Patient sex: M
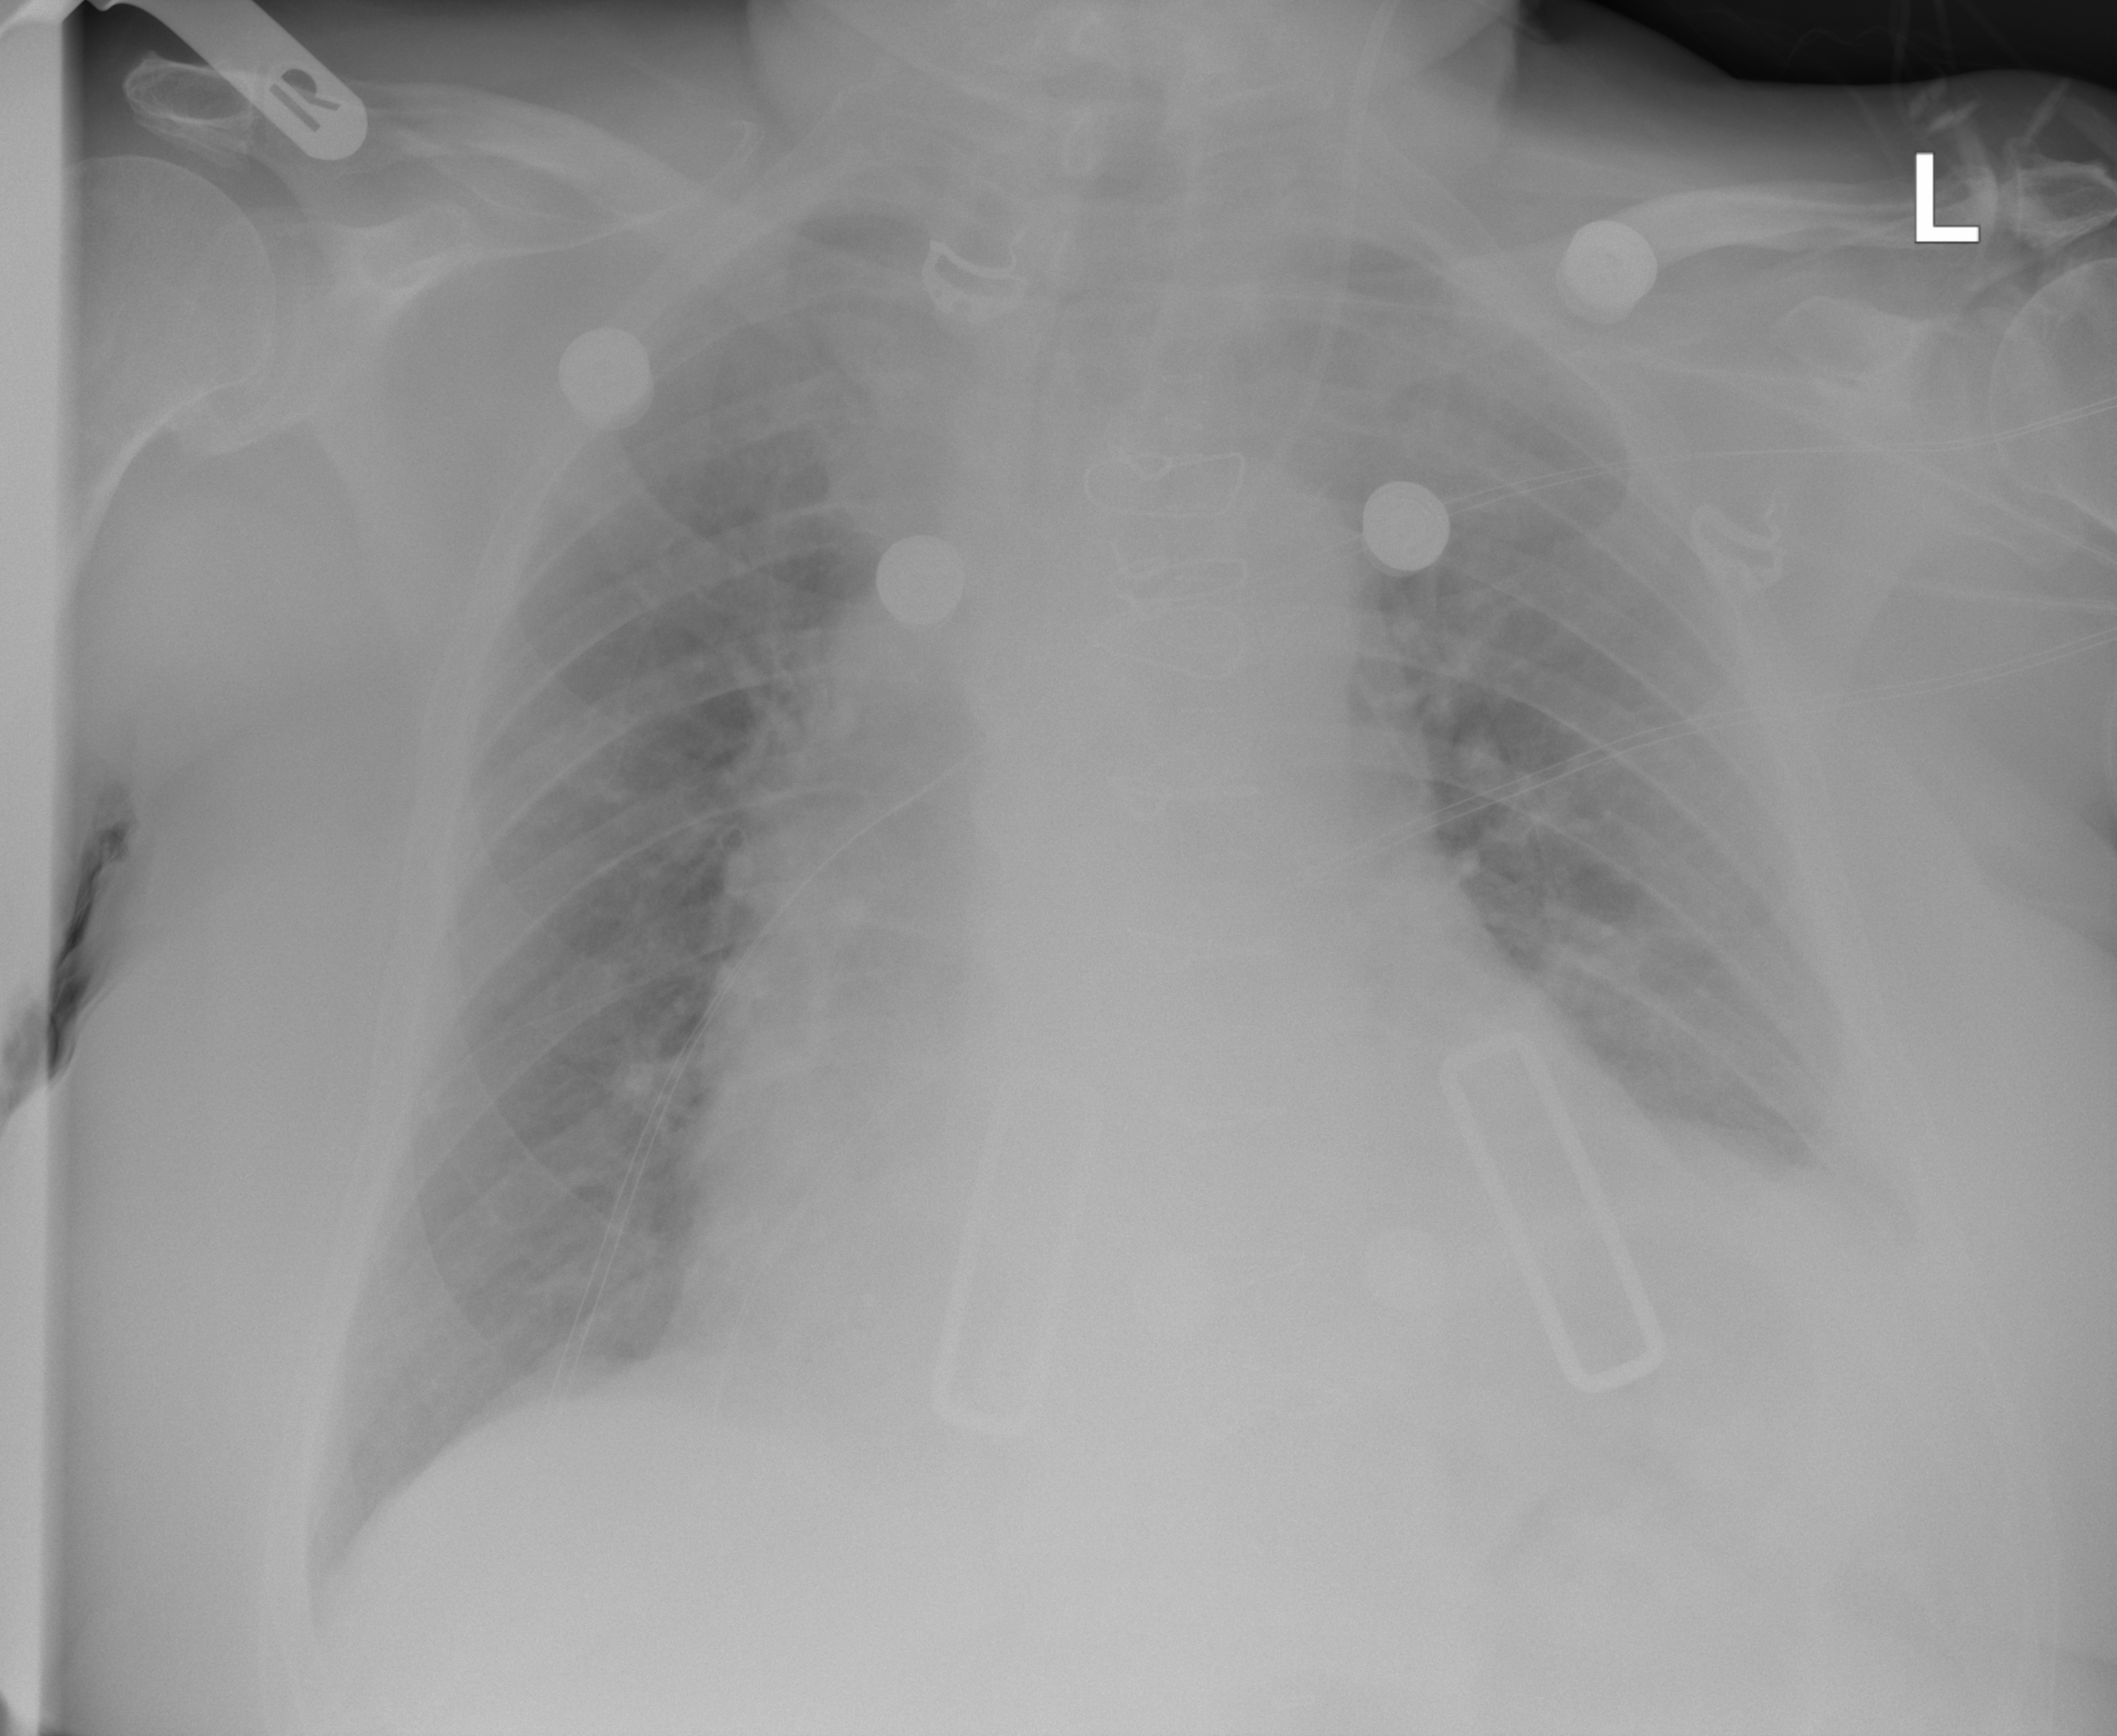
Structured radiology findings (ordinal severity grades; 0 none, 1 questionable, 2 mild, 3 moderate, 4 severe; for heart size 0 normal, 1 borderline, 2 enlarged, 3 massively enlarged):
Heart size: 2
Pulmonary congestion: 2
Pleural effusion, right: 0
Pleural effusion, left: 2
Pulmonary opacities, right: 1
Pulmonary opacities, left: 2
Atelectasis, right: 0
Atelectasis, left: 2